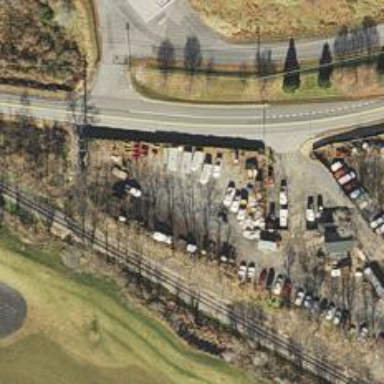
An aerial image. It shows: Scrap yard situated in industrial area.